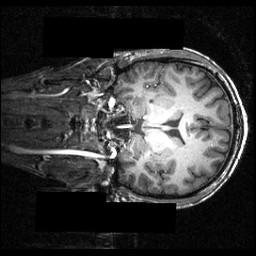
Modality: T1w
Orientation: coronal
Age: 26
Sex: male
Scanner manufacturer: siemens
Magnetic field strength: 3.951 T
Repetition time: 1.5 s
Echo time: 0.00335 s